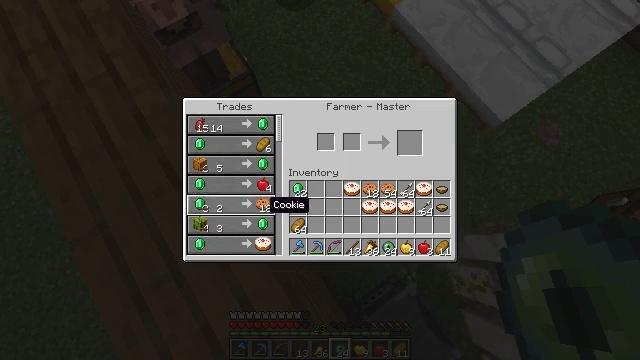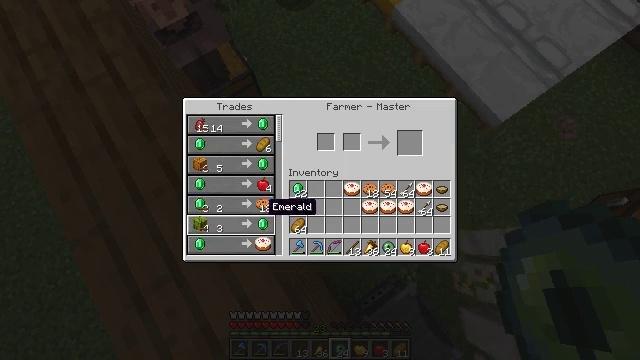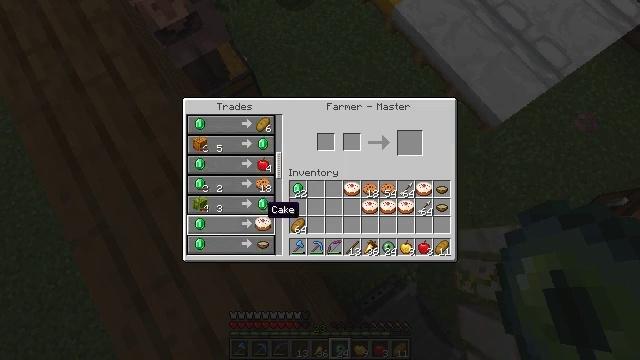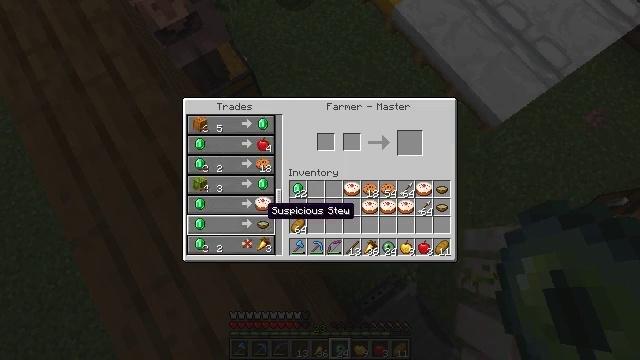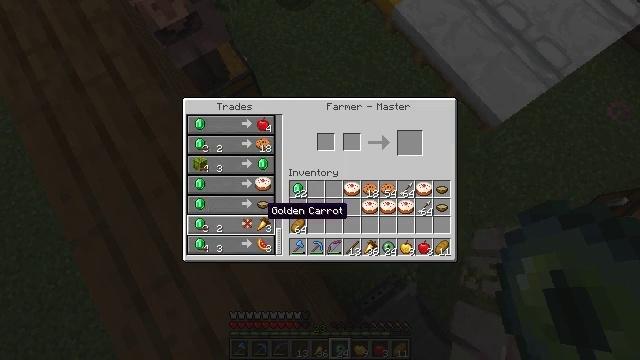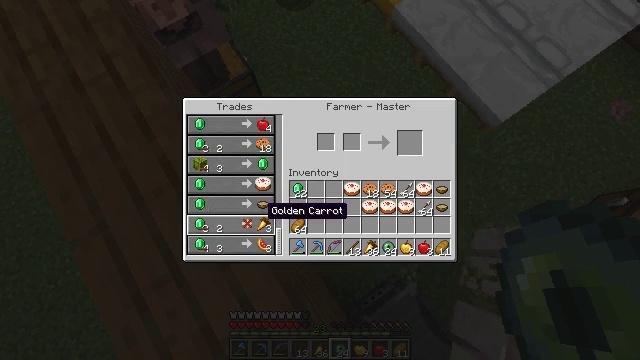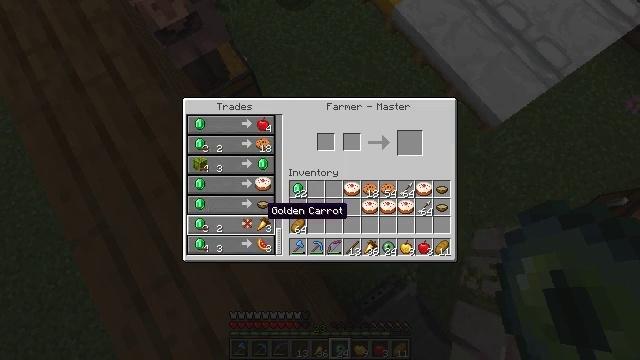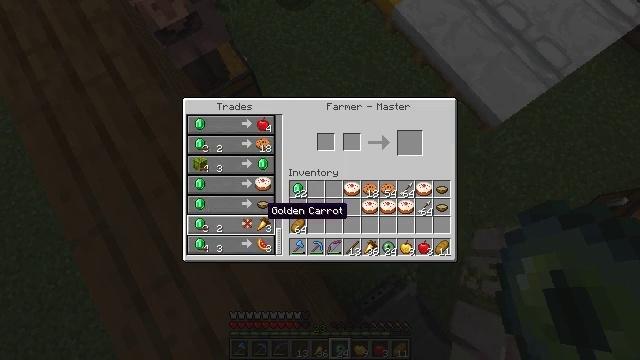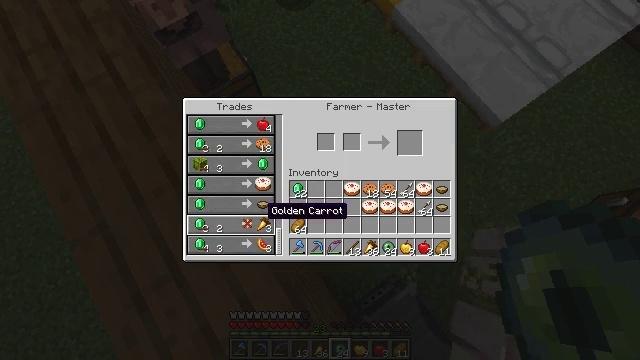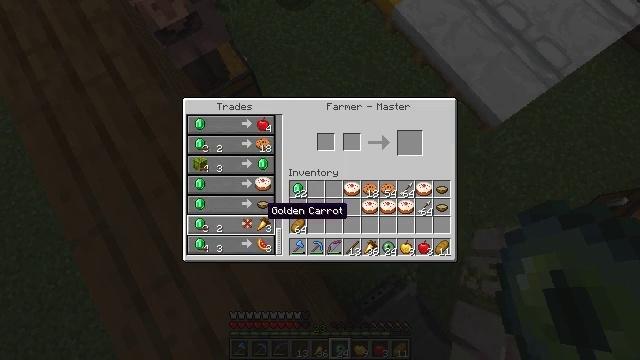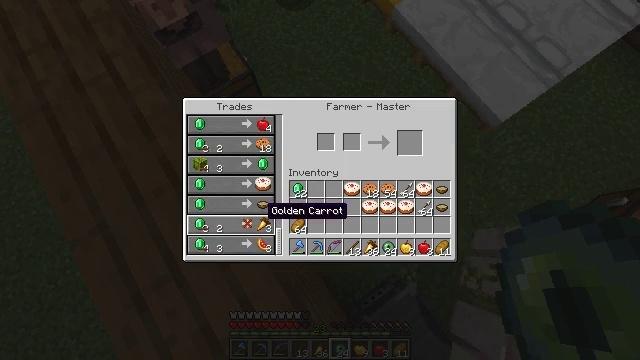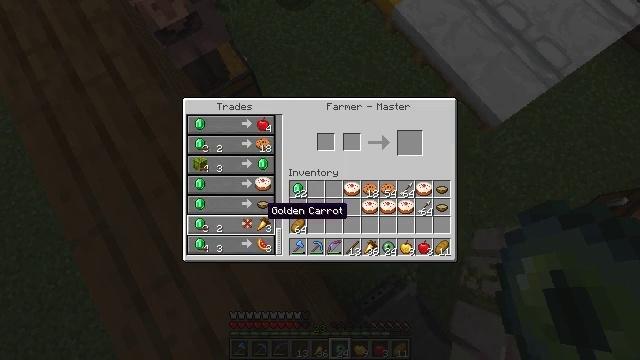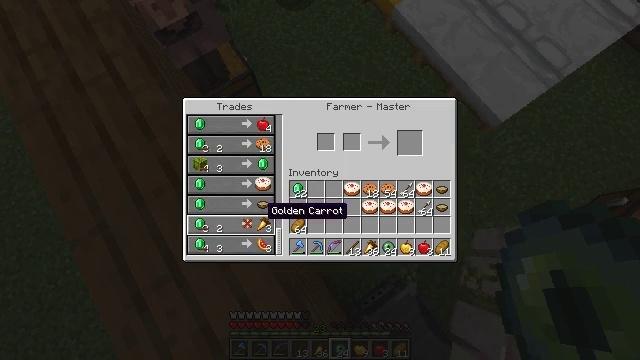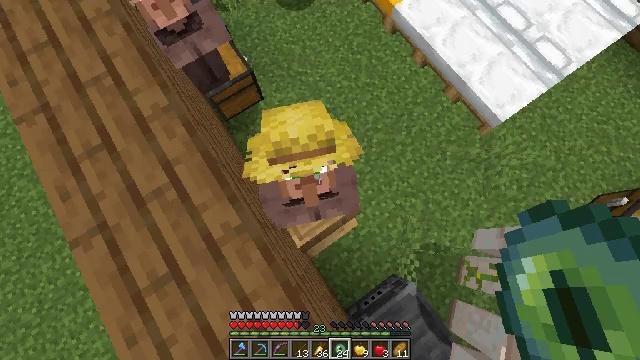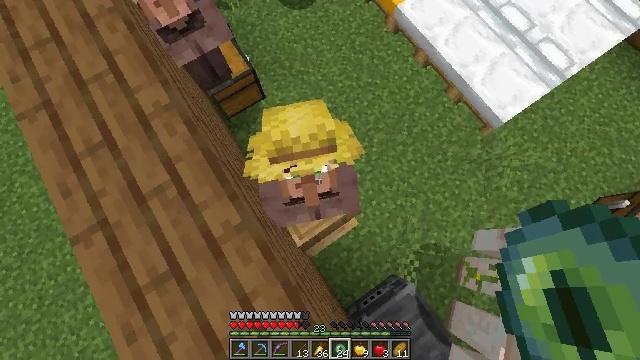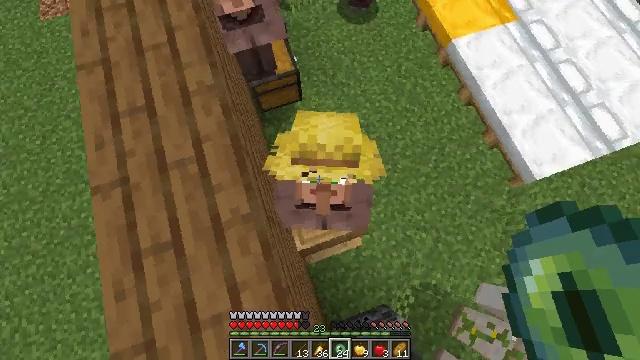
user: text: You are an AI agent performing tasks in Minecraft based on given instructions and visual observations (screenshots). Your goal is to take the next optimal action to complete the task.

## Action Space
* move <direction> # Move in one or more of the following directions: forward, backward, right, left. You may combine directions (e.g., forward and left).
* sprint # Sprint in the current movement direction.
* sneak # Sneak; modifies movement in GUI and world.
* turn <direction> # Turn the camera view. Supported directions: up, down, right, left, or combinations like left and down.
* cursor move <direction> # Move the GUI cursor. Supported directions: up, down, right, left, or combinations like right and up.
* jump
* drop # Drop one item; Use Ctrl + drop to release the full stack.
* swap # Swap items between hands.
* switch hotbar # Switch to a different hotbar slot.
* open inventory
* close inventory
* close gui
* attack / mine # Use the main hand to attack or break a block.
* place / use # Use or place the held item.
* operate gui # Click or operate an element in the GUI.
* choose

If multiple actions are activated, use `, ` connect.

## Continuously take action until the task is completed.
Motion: motion action
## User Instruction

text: Remove a cake from the inventory.
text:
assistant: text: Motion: no_op
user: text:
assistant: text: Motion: no_op
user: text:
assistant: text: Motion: no_op
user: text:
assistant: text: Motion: no_op
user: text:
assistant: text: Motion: no_op
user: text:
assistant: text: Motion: no_op
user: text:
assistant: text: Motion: no_op
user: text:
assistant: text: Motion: no_op
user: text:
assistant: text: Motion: no_op
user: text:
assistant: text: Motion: no_op
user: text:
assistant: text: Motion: no_op
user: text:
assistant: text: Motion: no_op
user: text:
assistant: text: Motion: close inventory
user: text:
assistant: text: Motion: close inventory
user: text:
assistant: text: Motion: turn left and up, close inventory
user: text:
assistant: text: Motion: turn left and up
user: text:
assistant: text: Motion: turn left and up
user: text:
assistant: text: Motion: turn left and up
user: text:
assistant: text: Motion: turn left and up
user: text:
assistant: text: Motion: turn left and up
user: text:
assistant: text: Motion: turn left and up
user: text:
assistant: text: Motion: turn up
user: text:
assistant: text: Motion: turn left and up
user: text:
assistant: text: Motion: no_op
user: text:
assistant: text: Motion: move forward
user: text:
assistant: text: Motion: move forward
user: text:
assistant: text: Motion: move forward, turn right and up
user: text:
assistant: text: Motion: move forward, turn right
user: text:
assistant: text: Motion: move forward
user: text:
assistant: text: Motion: move forward